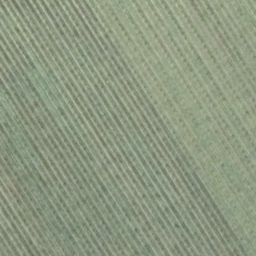
Label: agricultural